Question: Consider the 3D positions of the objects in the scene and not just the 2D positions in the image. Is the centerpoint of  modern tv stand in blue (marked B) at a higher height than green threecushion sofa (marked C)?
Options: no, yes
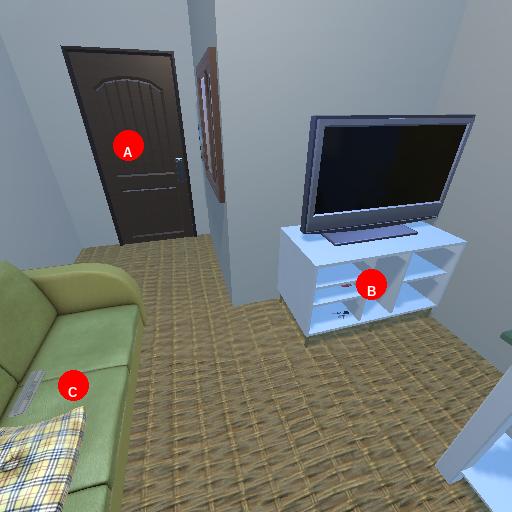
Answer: no